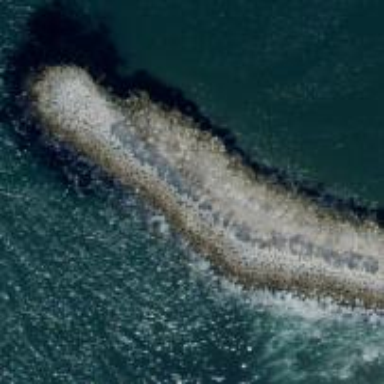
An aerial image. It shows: Breakwater structure.